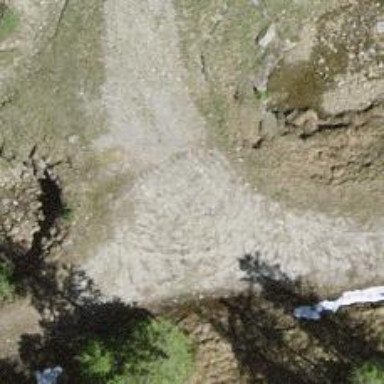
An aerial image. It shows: Gravel track with grade 2 quality.